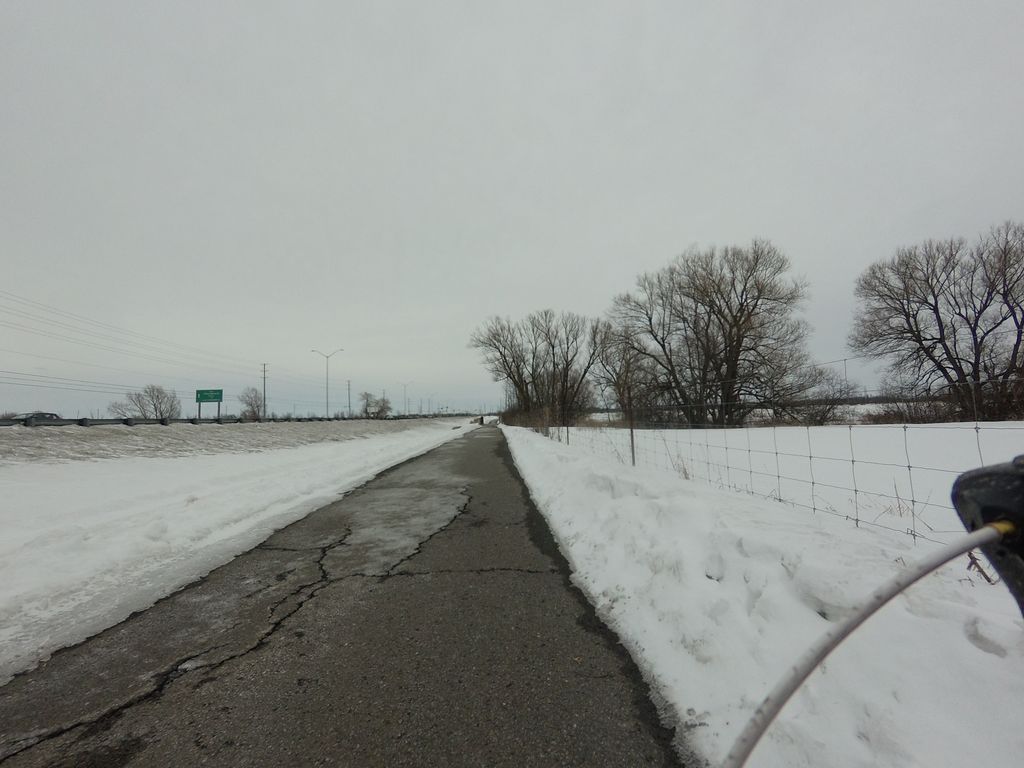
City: ottawa-gatineau